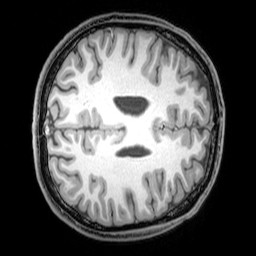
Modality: T1w
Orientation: axial
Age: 21
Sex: male
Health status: healthy
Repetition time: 0.081 s
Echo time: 0.037 s